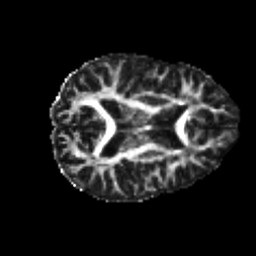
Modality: FA
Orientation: axial
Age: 23
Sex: female
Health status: healthy
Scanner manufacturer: philips
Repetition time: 7.386 s
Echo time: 0.08599 s